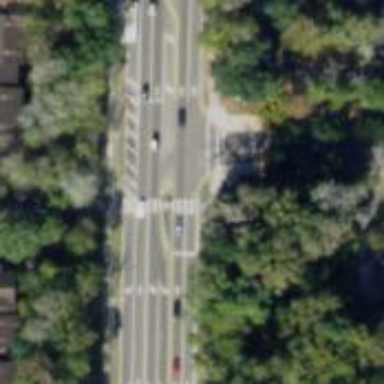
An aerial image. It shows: Uncontrolled road crossing.